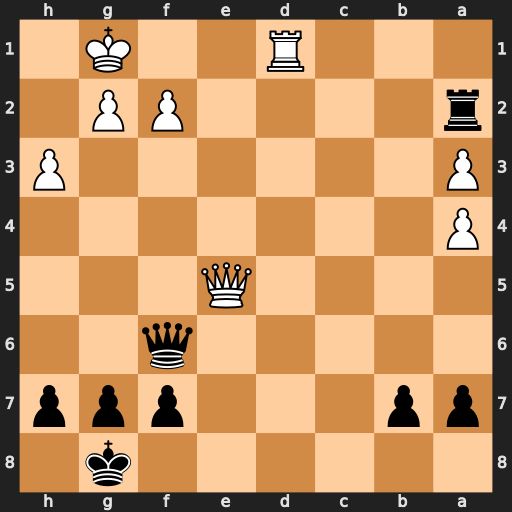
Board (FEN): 6k1/pp3ppp/5q2/4Q3/P7/P6P/r4PP1/3R2K1
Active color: b
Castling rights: -
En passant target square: -
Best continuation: Qxf2+ Kh2 Qxg2#